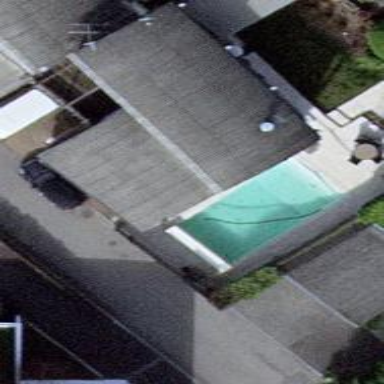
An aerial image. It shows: Swimming pool located in leisure land.